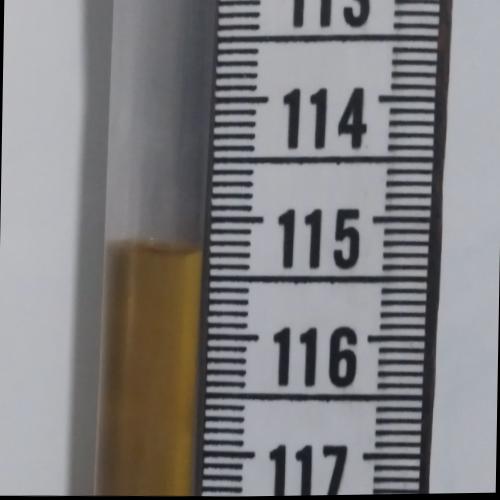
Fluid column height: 115.3 cm